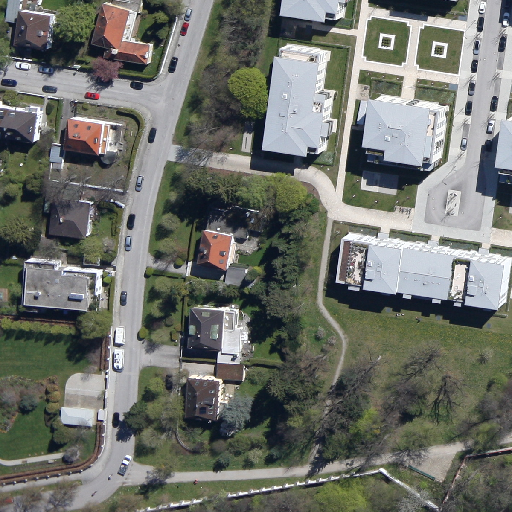
Referring expression: sidewalk along with tree